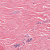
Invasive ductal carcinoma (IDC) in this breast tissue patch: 1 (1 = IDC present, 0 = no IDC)